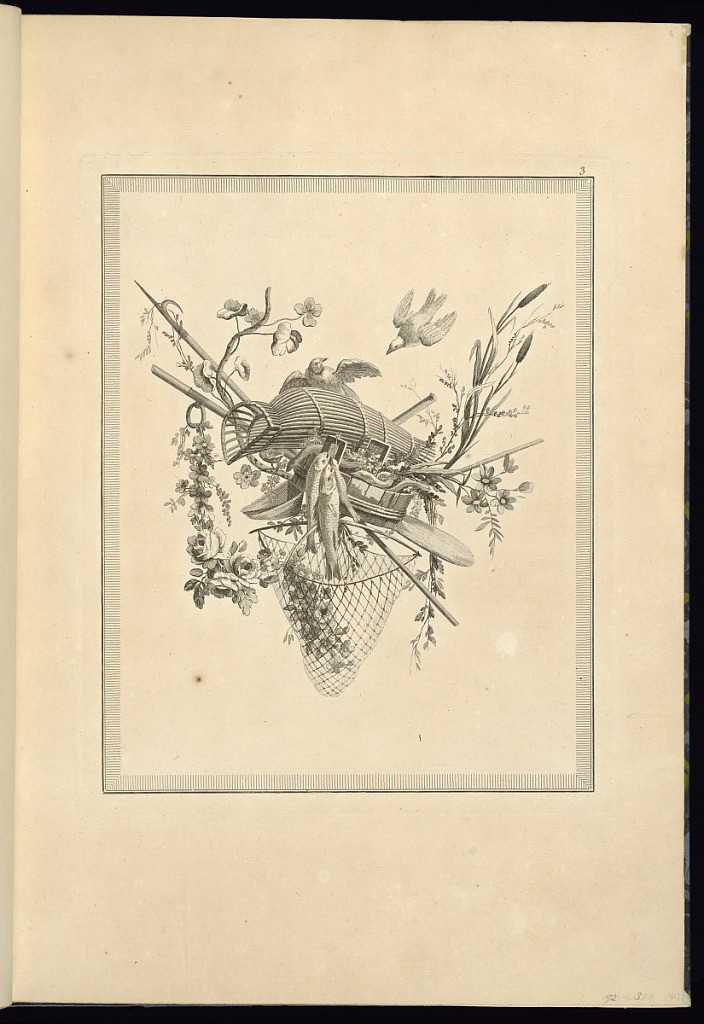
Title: Floral Trophy
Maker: Pierre Ranson, French, 1736–1786
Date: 1778
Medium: Etching on laid paper
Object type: Print
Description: Floral trophy ornament design incorporating flowers, foliate branches, leaves, spear, fish, birds, and a net. The plate is numbered.